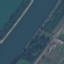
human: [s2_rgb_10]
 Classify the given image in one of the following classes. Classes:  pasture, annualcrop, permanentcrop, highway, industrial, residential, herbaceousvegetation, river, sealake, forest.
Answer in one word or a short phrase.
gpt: River